Question: I've seen the examples on this topic such as using 'finish()' and 'flags' (still unsure about flags). My problem is I have 3 activitys, Login, SignUp, and Home. The user can reach home by either logging in or signing up. Home contains a logout button. The desired action is when the user presses log out they are returned to the Login screen. However if the user signs up and then logs out they are returned to the sign up activity again. What is the best solution/strategy? Please provide an example or good explanation.
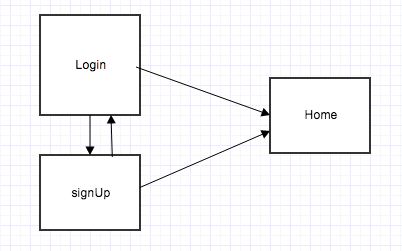
Answer: 1.if you dont want user to redirect to signup after logout if he came from signup screen then you can use finish() on your sign up screen intent.
call finish() in signup before startActivity() for home.
and on home use
'''
Intent i=new Intent(HomeActivity.this, LoginActivity.class);
i.setFlags(Intent.FLAG_ACTIVITY_CLEAR_TOP);
startActivity(i);
HomeActivity.this.finish();
'''
2.If you want user to back on signup actvity then dont call finish on your login and signup activity when u redirect user to home activity and call finish() on logout button. Here u will redirect to activity from where u have come